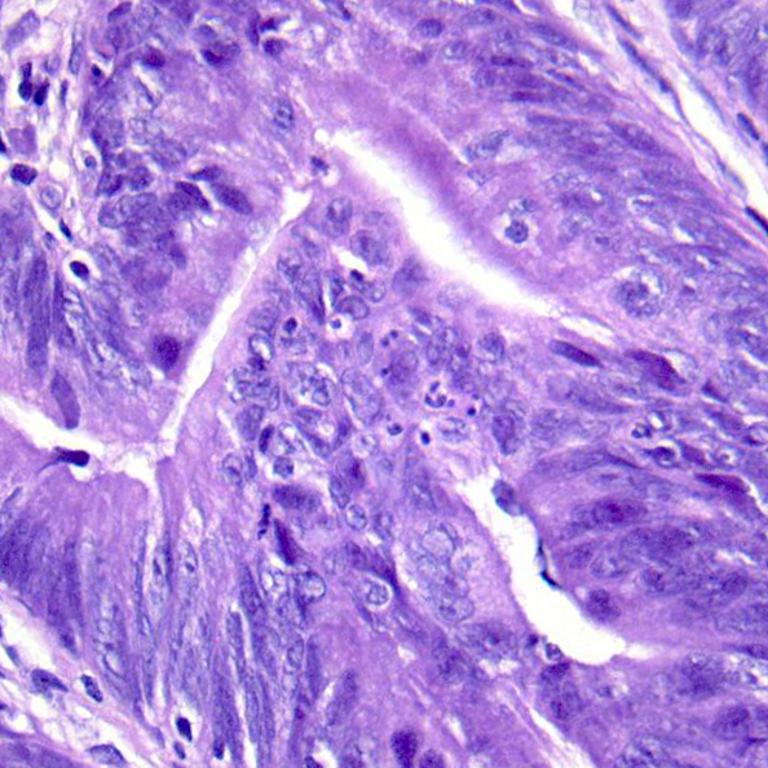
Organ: colon
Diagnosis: adenocarcinomas